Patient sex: F
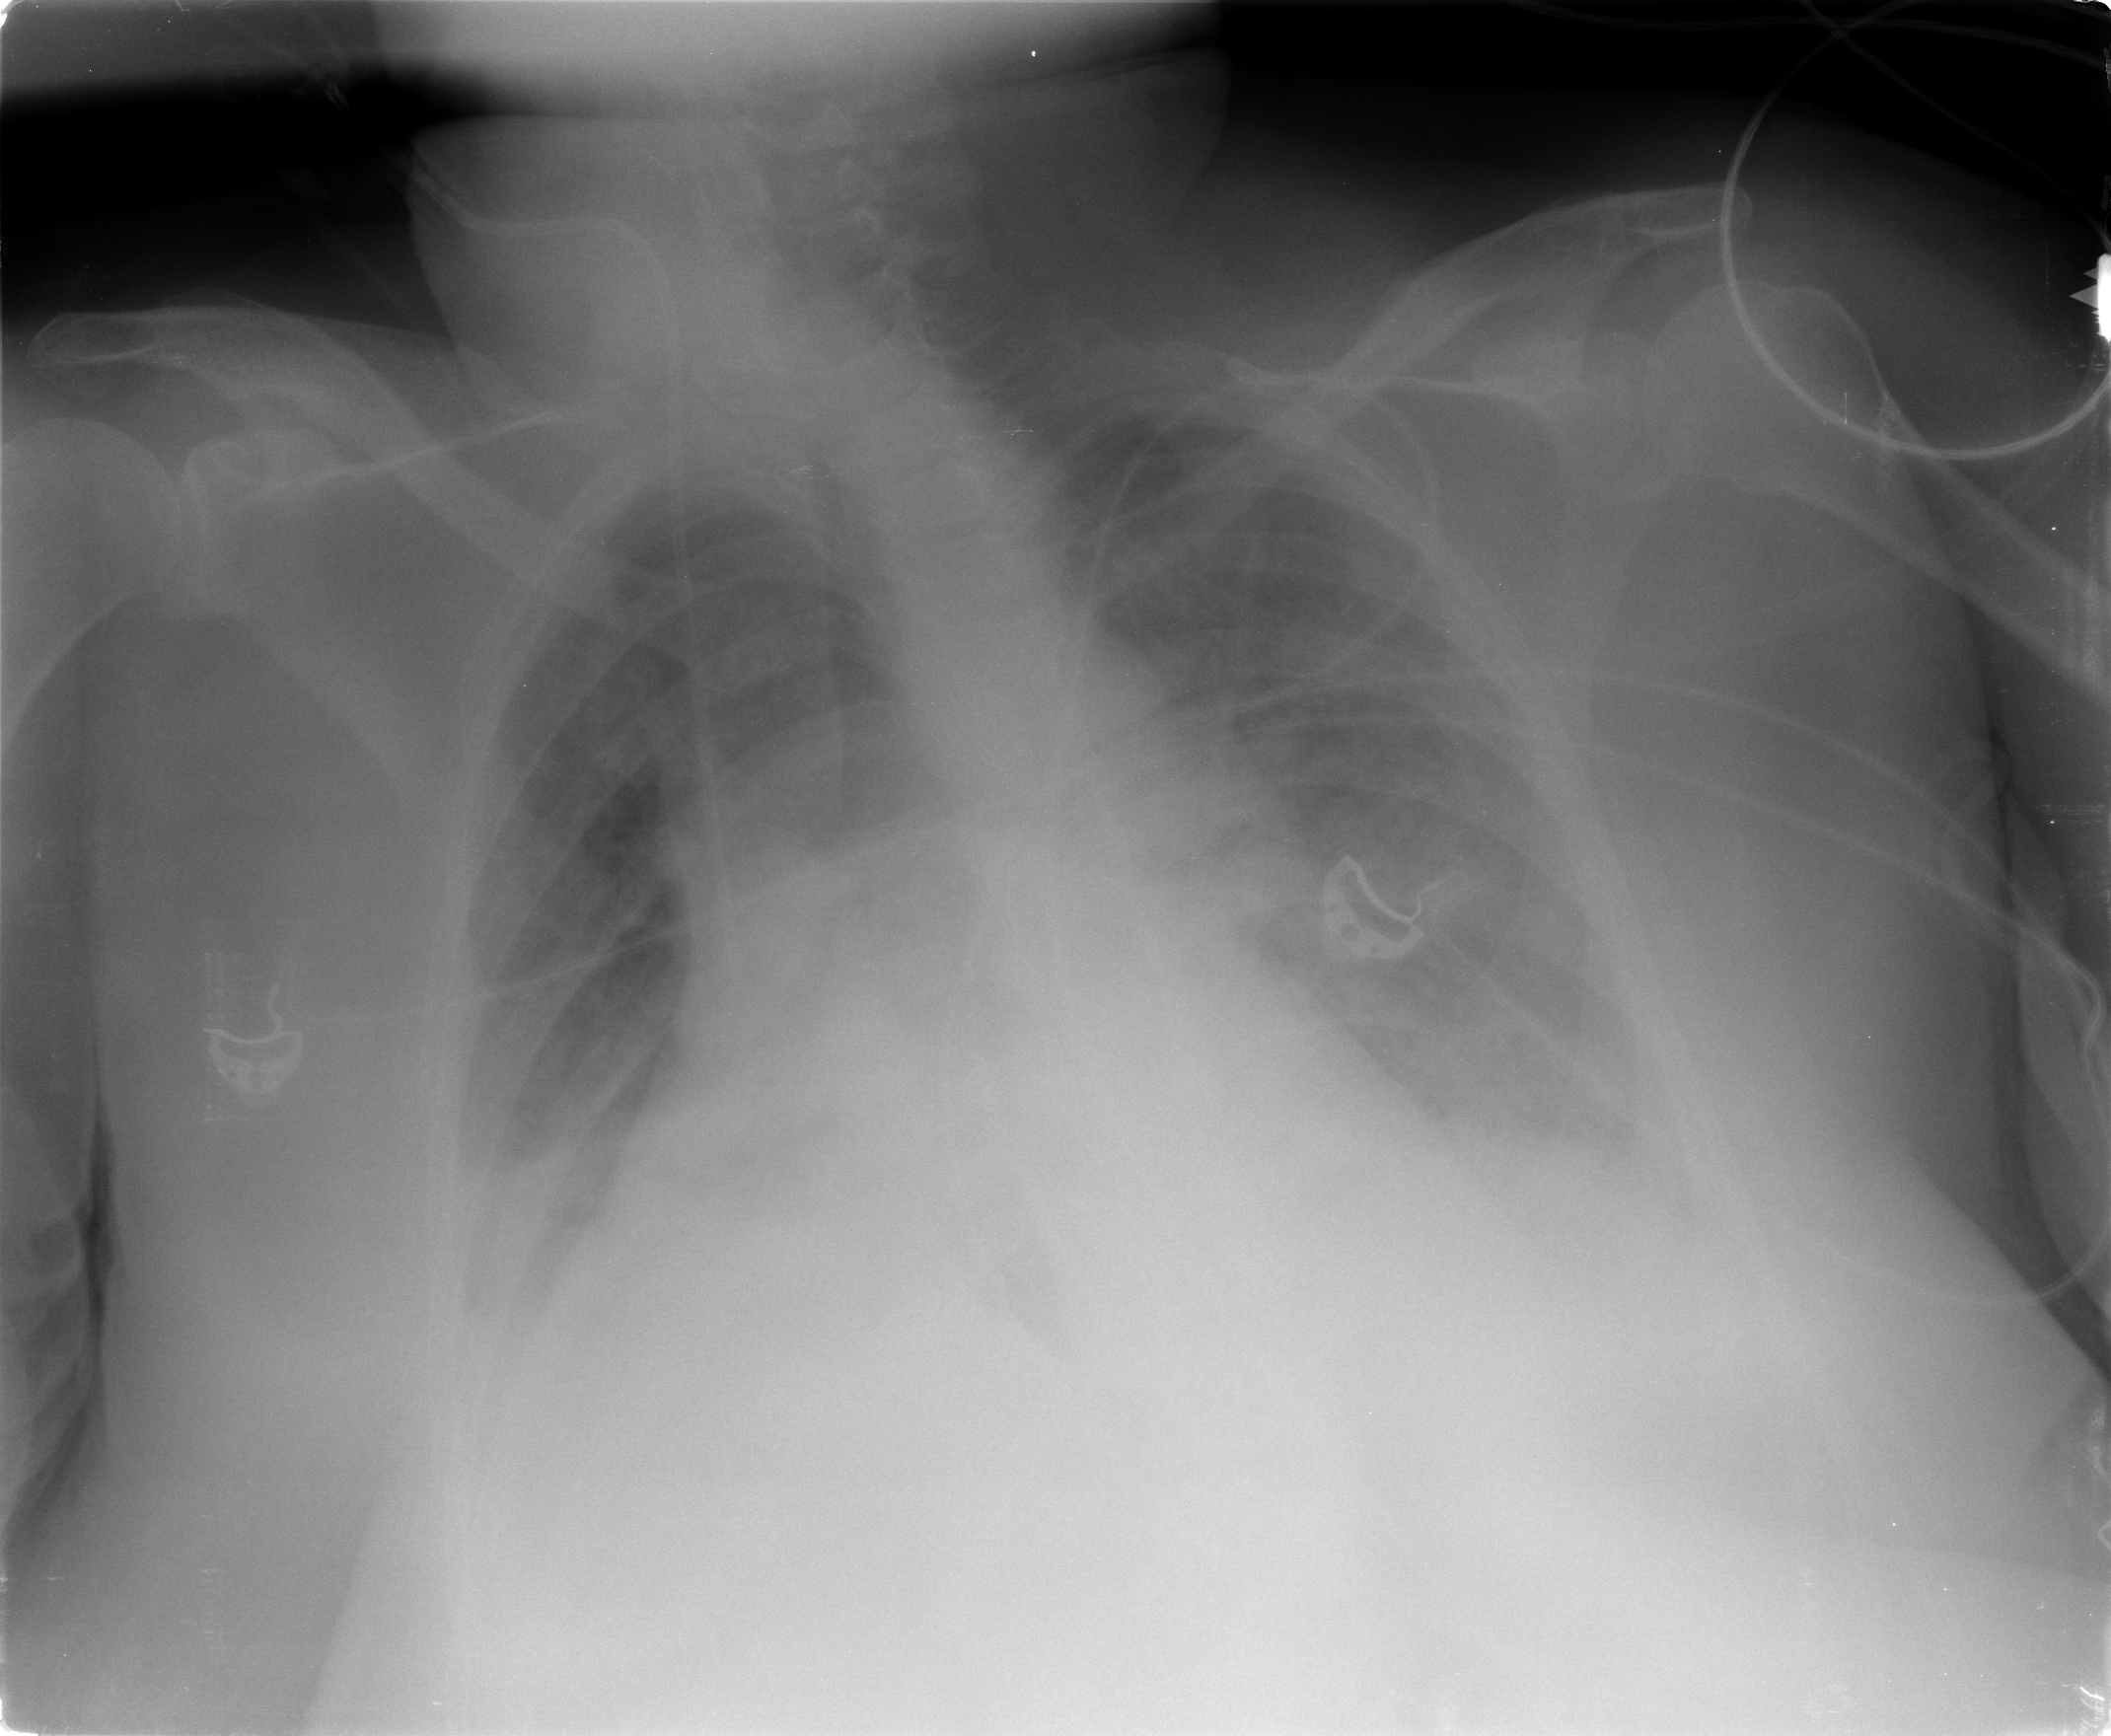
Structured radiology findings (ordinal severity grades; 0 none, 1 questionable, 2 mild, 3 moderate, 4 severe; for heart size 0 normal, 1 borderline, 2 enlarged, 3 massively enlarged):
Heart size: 2
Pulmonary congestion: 2
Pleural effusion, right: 0
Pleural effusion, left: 0
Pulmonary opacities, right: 0
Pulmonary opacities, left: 2
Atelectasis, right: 0
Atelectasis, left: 0